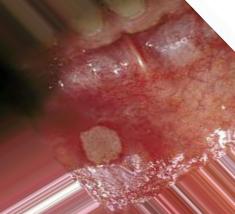
Condition: Mouth Ulcer